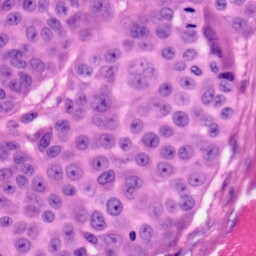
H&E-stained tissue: Skin